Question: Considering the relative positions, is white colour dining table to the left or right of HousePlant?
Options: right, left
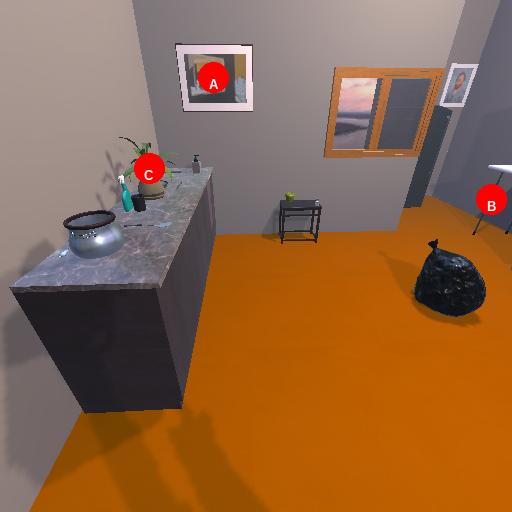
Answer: right